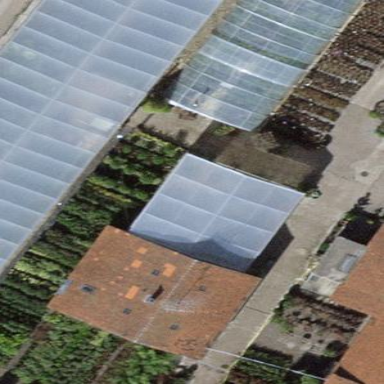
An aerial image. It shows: Greenhouse.